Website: walmart
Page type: cart
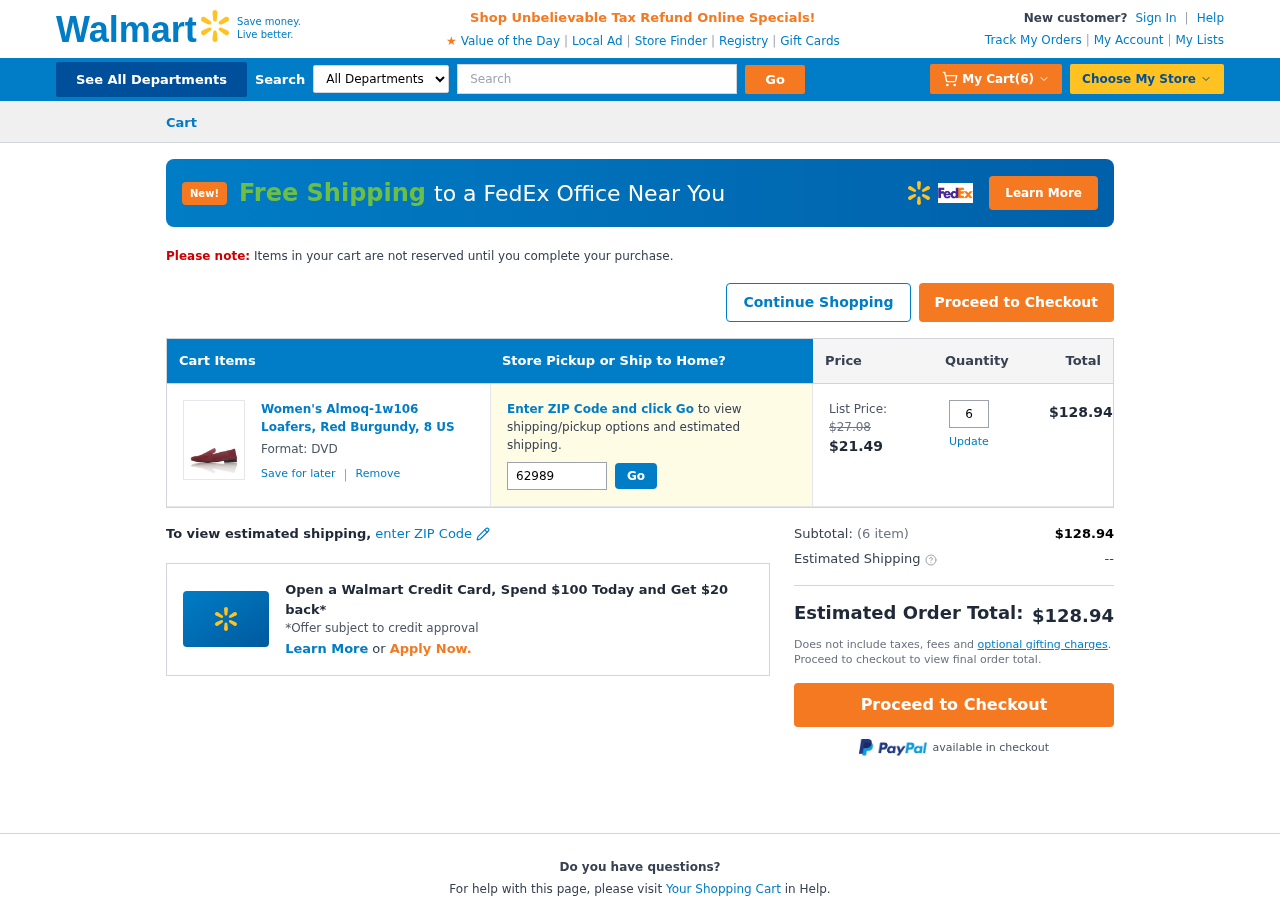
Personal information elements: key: PII_POSTCODE
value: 62989
Product elements: key: PRODUCT1_NAME
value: Women's Almoq-1w106 Loafers, Red Burgundy, 8 US
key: PRODUCT1_PRICE
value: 21.49
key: PRODUCT1_QUANTITY
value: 6
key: PRODUCT1_ORIGINAL_PRICE
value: $27.08
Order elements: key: ORDER_NUM_ITEMS
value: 6
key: ORDER_SUBTOTAL
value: $128.94
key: ORDER_TOTAL
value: $128.94
Search elements: key: HEADER_SEARCH
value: Search